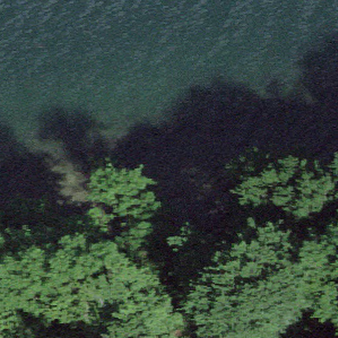
Label: other